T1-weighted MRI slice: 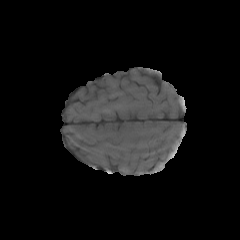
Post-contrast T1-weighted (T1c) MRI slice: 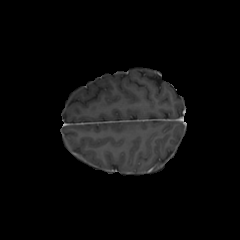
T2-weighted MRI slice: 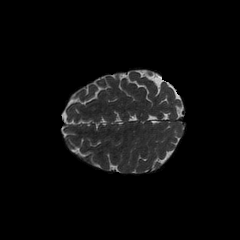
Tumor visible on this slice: yes